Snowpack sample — Rabbit Ears Pass, Jackson County, Colorado, USA (12/17/25, 1:08 PM MST)
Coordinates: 40.387, -106.625
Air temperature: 34 °F
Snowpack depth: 46 cm
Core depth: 30 cm
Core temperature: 24.8 °F
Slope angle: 6°, slope face: 165°
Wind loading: medium
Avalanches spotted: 0
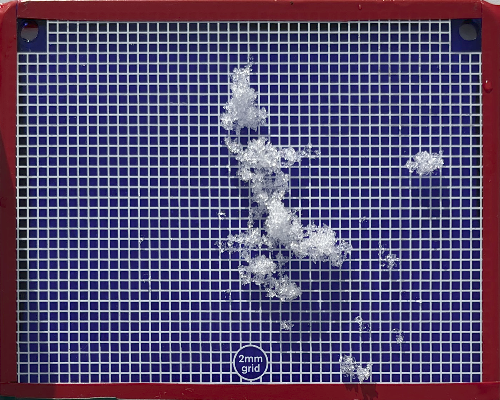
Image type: profile
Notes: No avalanches spotted nearby, although collected in a meadowy area with minimal risk on this face of the pass.